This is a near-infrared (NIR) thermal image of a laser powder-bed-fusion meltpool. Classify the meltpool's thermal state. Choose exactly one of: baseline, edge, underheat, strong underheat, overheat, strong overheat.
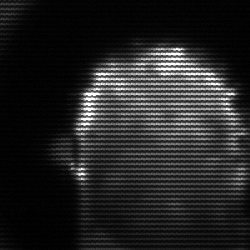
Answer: baseline